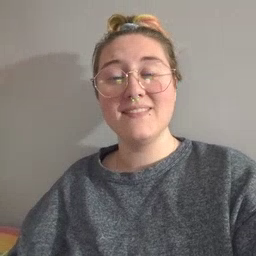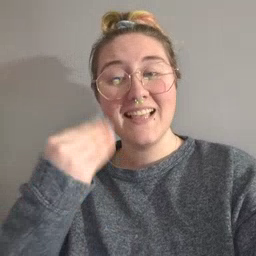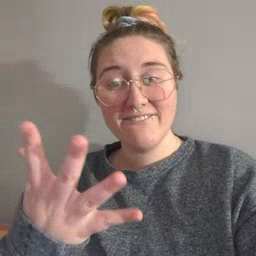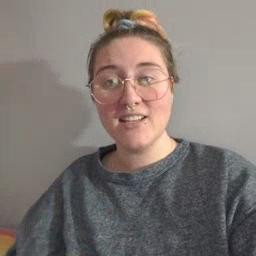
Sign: give